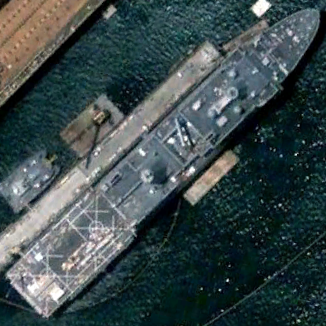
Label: combat